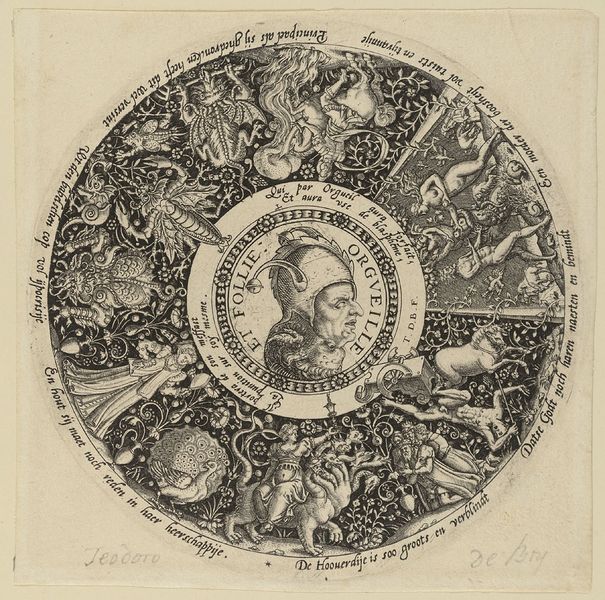
Titel: Schalenboden mit Medaillon mit einem Narren, Hoffart und Hochmut symbolisierend
Künstler: Theodor de Bry
Standort: Hamburg
Institution: Museum für Kunst und Gewerbe Hamburg
Schlagwörter: vogel, frau, dame, geschichte, schale, spiegel, brustbild, kreis, pferd, reiter, vase, reiten, apfel, papier, grafik, graphik, fotografie, photographie, adam, eva, paradies, stolz, narr, medaillon, druckgraphik, druckgrafik, stich, helm, pfau, kunstgewerbe, eitelkeit, versuchung, sturz, fabelwesen, phaeton, sonnenwagen, kupferstich, kunsthandwerk, ungeheuer, genesis, drache, monster, groteske, fabeltier, hochmut, fabeltiere, goldschmiedearbeit, gerippt, zwitterwesen, monstrum, reiterbildnis, dummkopf, reproduktionen, drachenkampf, industriedesign, druckerzeugnisse, phaethon, torheit, behälter, vögel, tierornamente, ornamentstich, ornamentstiche, sündenfall, tölpel, überheblichkeit